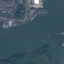
Land use / land cover: River